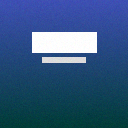
Screen state: on